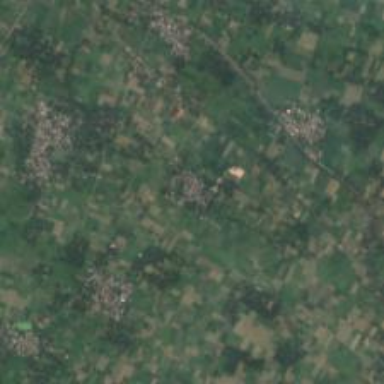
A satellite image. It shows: Village.